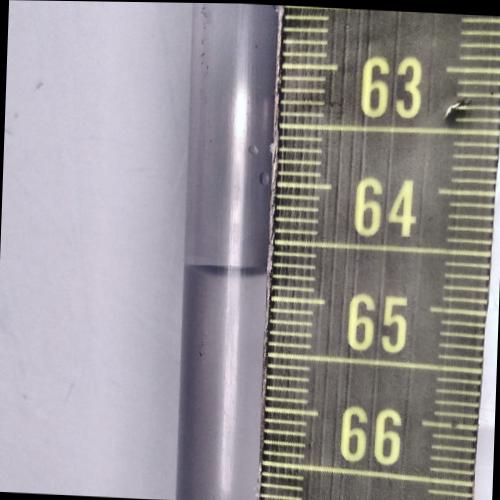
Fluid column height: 64.8 cm